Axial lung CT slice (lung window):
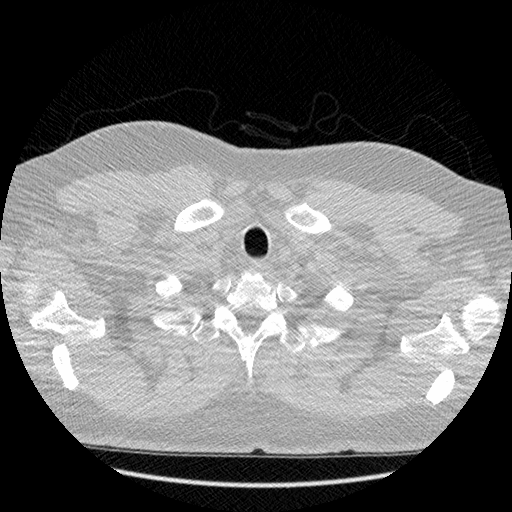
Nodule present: no